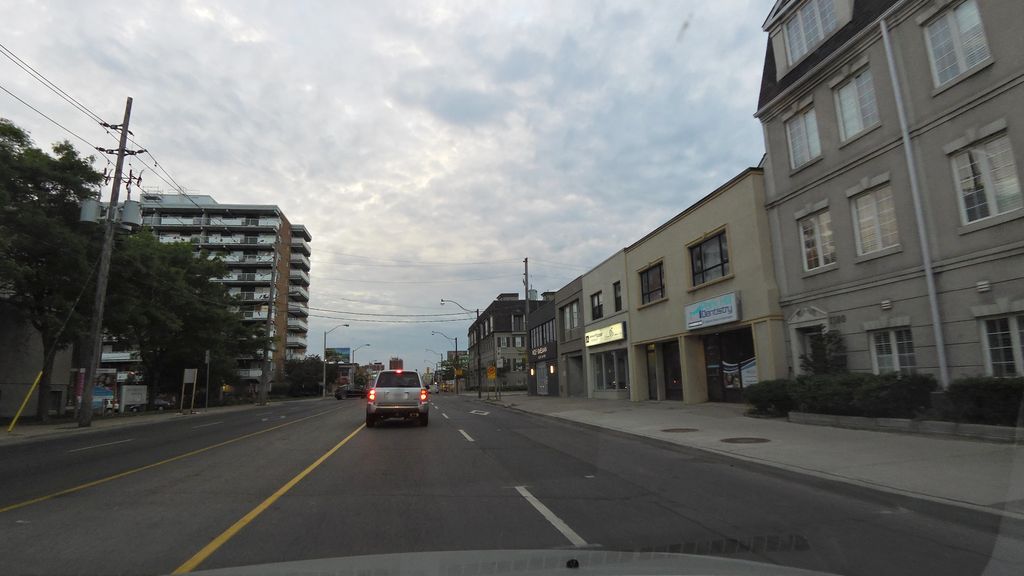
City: toronto